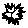
Label: sun